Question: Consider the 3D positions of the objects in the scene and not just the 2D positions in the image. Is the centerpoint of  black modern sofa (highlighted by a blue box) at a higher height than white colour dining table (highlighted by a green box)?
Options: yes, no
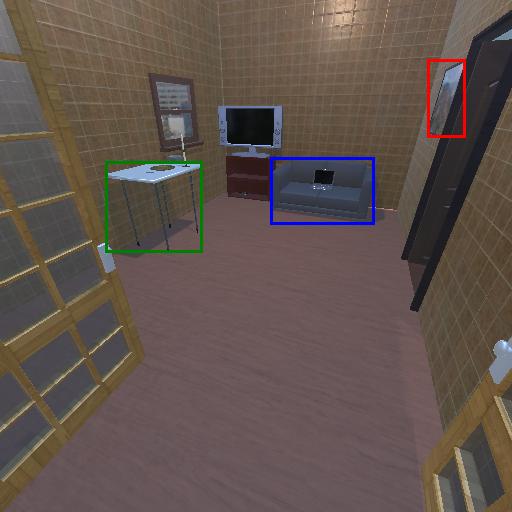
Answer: yes